Interaction volume radius: 5 \u00c5
Interaction volume height: 15 \u00c5
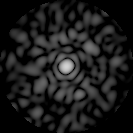
Disorder parameter: 0.8551